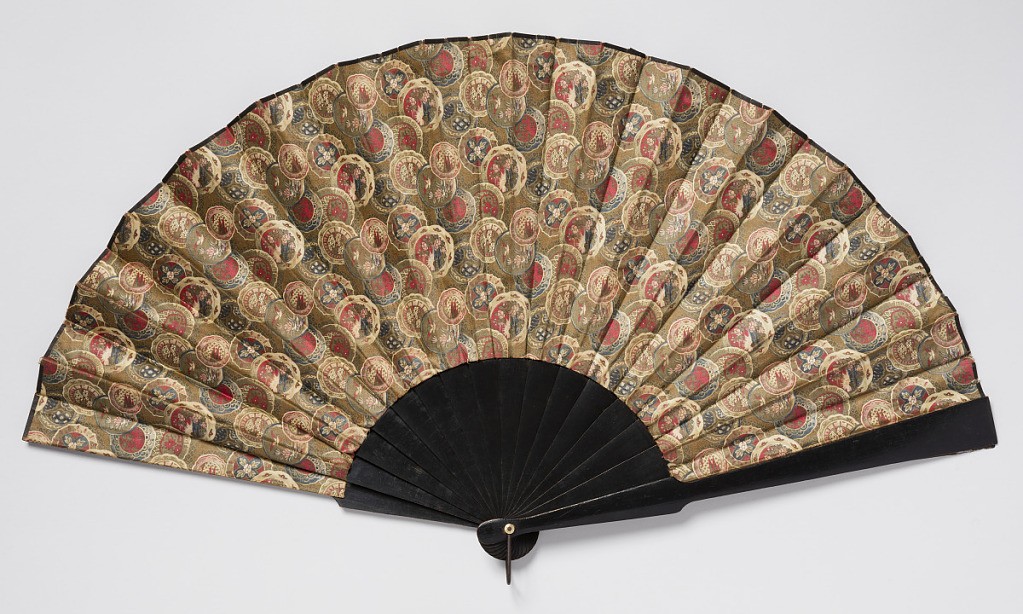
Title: Folding fan
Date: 1880–1900
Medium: Printed cotton leaf on obverse with dyed and glazed cotton leaf on reverse; narrow woven binding at edge of leaf; ebonized wood sticks with wood slips; metal loop and bone washer at the rivet.
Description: Folding fan with Aesthetic Movement style printed cotton leaf depicting eight different overlapping designs for ceramic plates of the period surrounded by a small fish scale pattern. The reverse leaf is dyed and glazed dark brown cottton. The sticks and guards are made of wood ebonized black with unpainted wood slips in between the two layers of the leaf. At the edge of the fan, binding the two layers together, is a narrow woven binding tape that is dyed black. At the rivet there is a bone washer and metal loop.